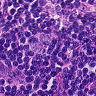
Metastatic tissue present: yes